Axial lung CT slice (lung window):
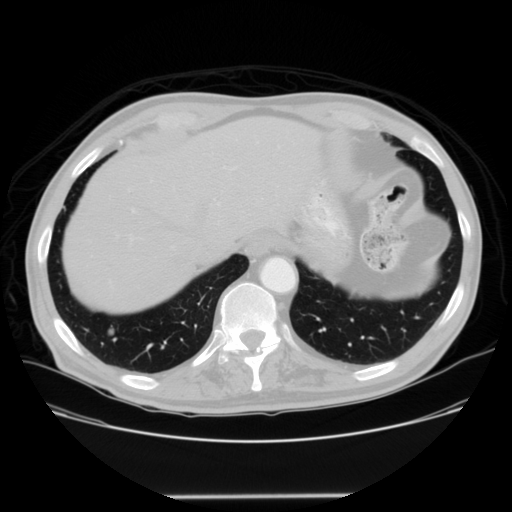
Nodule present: yes
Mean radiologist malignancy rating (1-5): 3